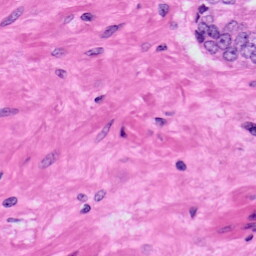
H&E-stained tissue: Prostate